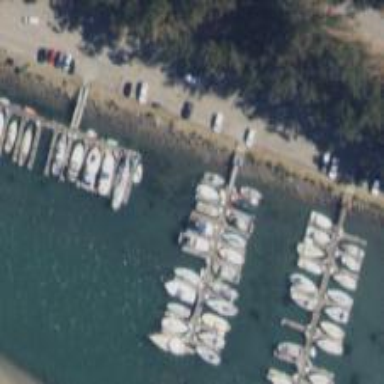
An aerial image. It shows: Pier with mooring facilities.